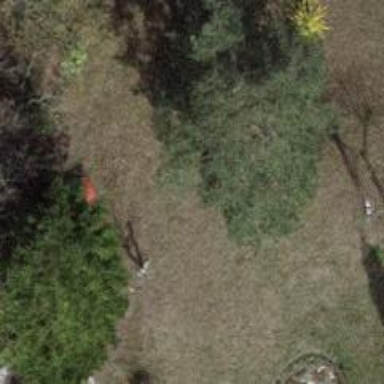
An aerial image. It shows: Evergreen needle-leaved tree.